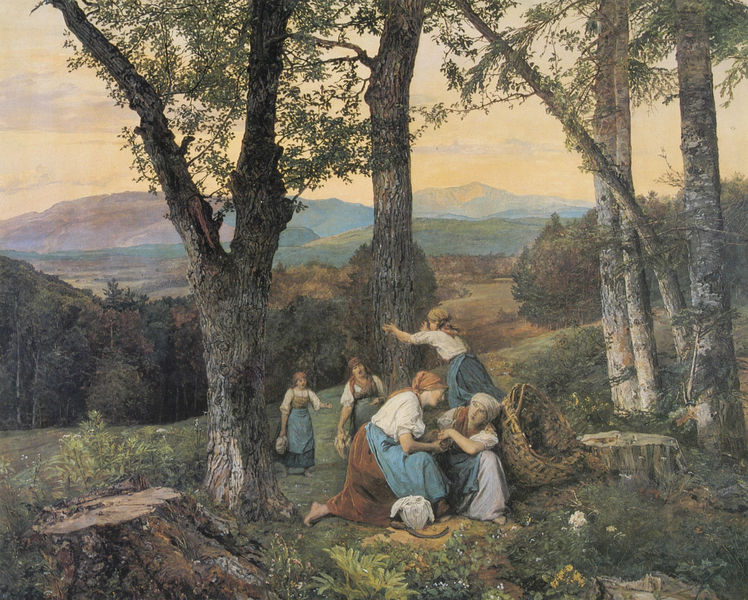
Titel: Rast am Waldsaum - Wienerwaldlandschaft
Künstler: Ferdinand Georg Waldmüller
Standort: Linz
Institution: Oberösterreichisches Landesmuseum
Schlagwörter: baum, berg, blau, blätter, dunkel, gemälde, gruppe, himmel, laub, weiß, wolken, baumstämme, bäume, frauen, gelb, grün, landschaft, menschen, mädchen, ocker, sitzen, äste, abend, blume, blumen, braun, frau, grau, haar, hell, holz, kleid, kleider, licht, reden, schwarz, blick, blüte, blüten, gras, rot, tuch, weg, wiese, wolke, malerei, rock, blond, bluse, halten, mensch, stehen, fünf, schauen, öl, ast, baumstamm, birke, birken, dämmerung, horizont, hügel, natur, stamm, weite, zweige, sonne, wiesen, gewand, haare, tücher, kind, mutter, blatt, pflanze, pflanzen, rosa, schön, tal, wald, anhöhe, arbeit, bauern, genre, kinder, krug, deutschland, pflücken, schürze, magd, röcke, blusen, bäuerin, bäuerinnen, ernte, feldarbeit, kiepe, körbe, sammeln, sammlerin, schürzen, trage, berge, gebirge, sonnenuntergang, idylle, pause, rast, romantik, tannen, stämme, blue, fight, gathering, hands, oil, people, red, white, women, conversation, country, dress, dresses, femmes, girls, green, group, old, painting, skirt, woman, yellow, spielen, kopftuch, flowers, korb, brown, deutsch, vase, abendrot, kelid, waldrand, spiel, stümpfe, schaf, weidenkorb, wandern, wurzel, idyll, wälder, lichtung, sichel, gebogen, knien, laubbaum, tanne, flora, tracht, baumgruppe, wood, krüge, flower, thoma, classic, clouds, sky, tree, rinde, sturz, unfall, müde, realsimus, kopftücher, field, girl, hill, hills, landscape, mountain, mountains, nature, orange, peasant, horizon, sun, trees, village, eiche, child, bergzug, planzen, gebirgslandschaft, evening, forest, grass, river, begrüßung, dusk, garden, plants, view, eichen, baumrinde, kraut, verstecken, waldmüller, erschöpft, impressionism, realism, scarf, dog, stumpf, astgabel, klettern, umgefallen, fall, baumstumpf, pilze, meadow, klassisch, italy, peasants, valley, klassizistisch, pfalnzen, awiese, basket, baumstümpfe, gefällt, laubbum, natr, pilz, pilzsammler, rufen, sammlerinnen, stump, winken, ancient, leaves, pastoral, trunk, family, rural, oliven, walk, apron, farm, farmer, birch, birches, branches, mittelgebirge, vesper, northern, beautiful, play, forrest, sunset, peace, dawn, work, farmers, feld, peinture, cut, kneeling, scythe, help, weeds, workers, greece, witches, hurt, woods, countryside, picnic, mädge, skirts, schütteln, farming, kneel, freedom, fantasy, lost, oak, game, impressionismus, crying, hide and seek, trunks, morning, harvest, loss, scenery, realismus, bauer, maidens, fun, tree stump, paddock, jungle, wäschrinnen, searching, head scarf, villagers, scarves, hiding, herbs, ernte#, hide, womans, stumps, paysage, picking, seek, älmalerei, ölmalerei, arbres, blessée, pluck, blub, greass, pluck flowers, treen, hlep, trres, forest white, unglück, reisig, acker, ahorn, est, blue apron, tree stumps, large basket, 나무가 잘려있다, 나무가 많다, 사람이 5명, pesant women, peasant women, country living